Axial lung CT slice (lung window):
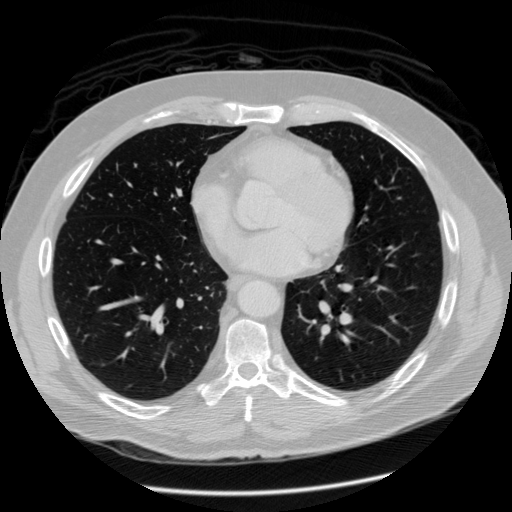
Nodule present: no